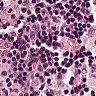
Metastatic tissue present: no